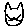
Label: cat